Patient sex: F
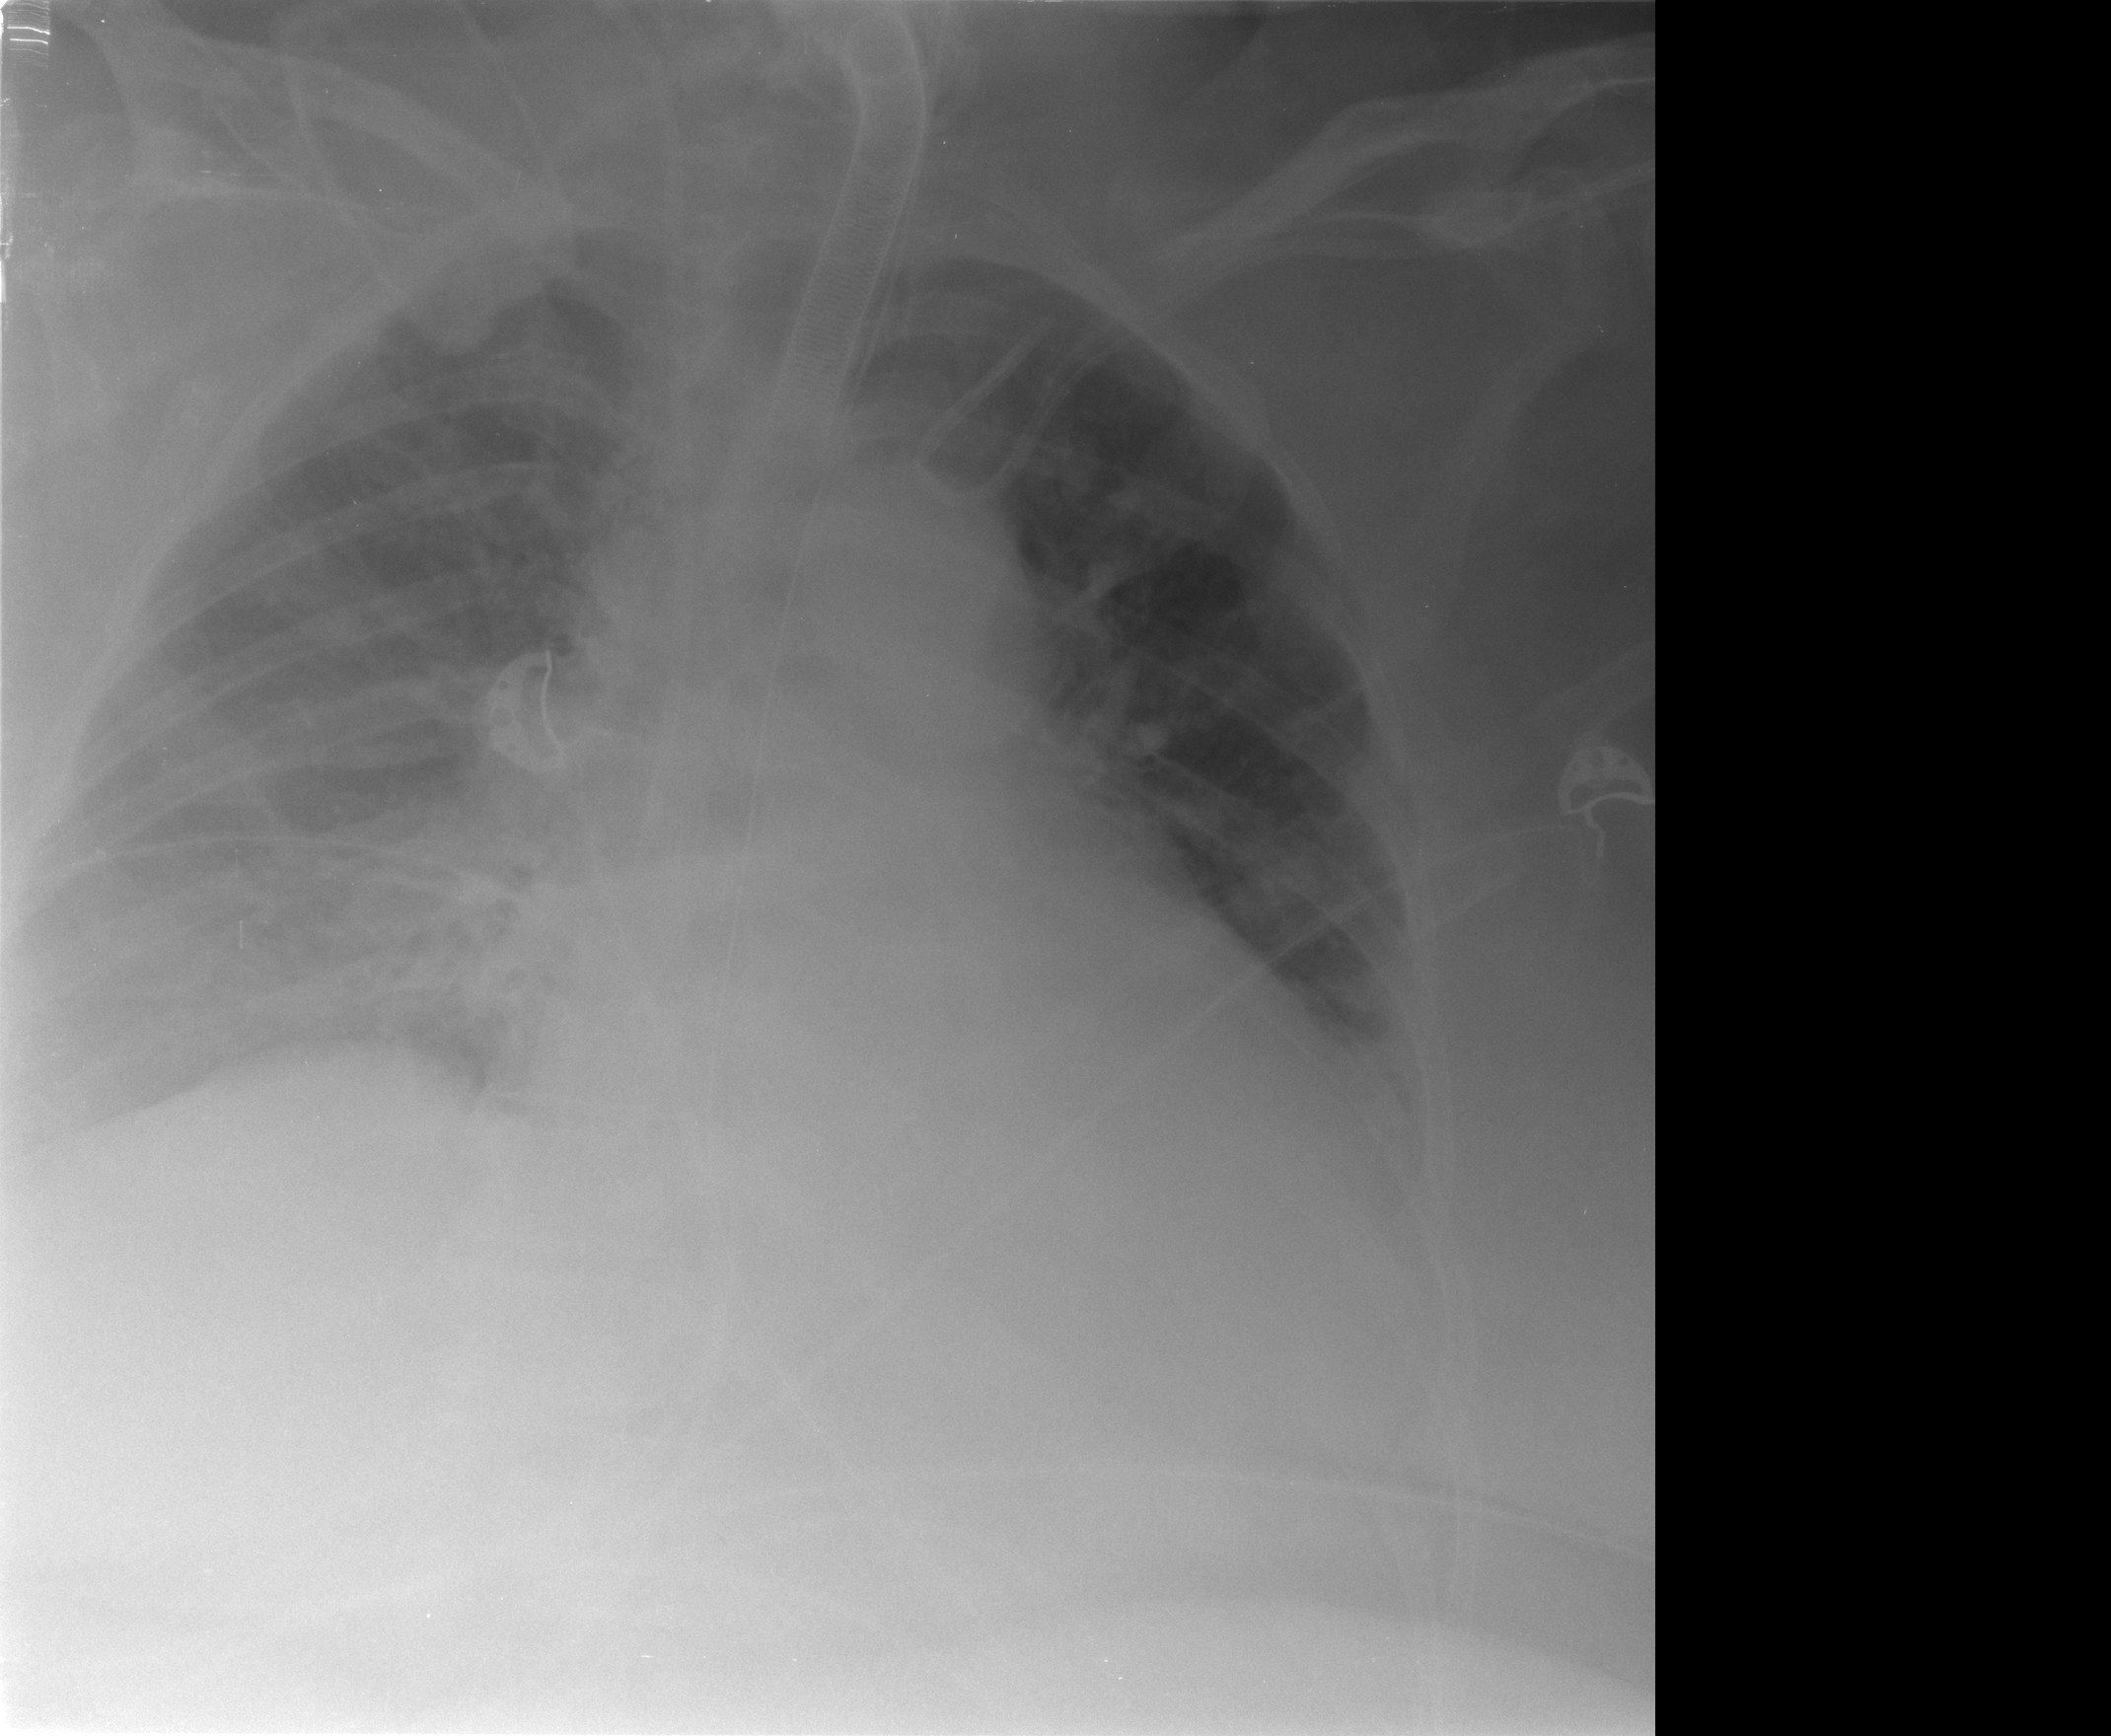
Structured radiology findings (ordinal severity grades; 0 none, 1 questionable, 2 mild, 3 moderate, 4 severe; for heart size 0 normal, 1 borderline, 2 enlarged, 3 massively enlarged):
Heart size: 2
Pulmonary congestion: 2
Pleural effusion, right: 2
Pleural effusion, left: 2
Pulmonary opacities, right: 0
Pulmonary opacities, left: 0
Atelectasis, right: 0
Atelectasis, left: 2